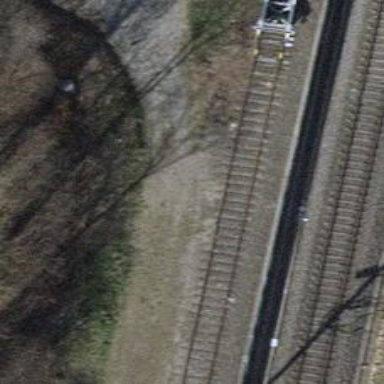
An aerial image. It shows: Track with grade 5 tracktype.